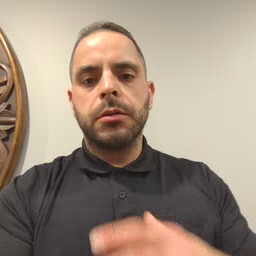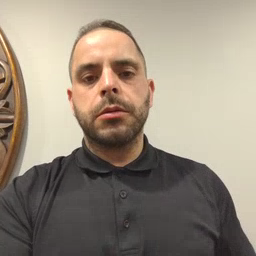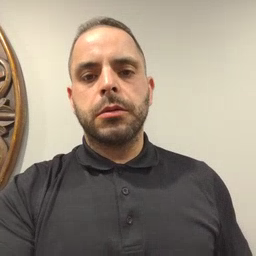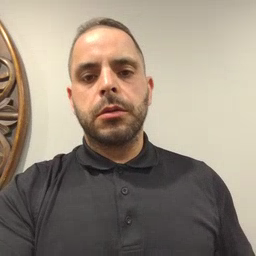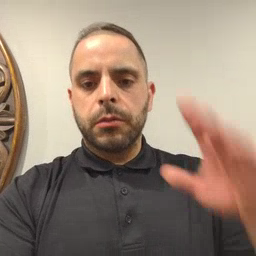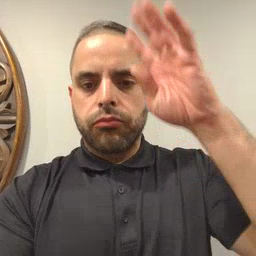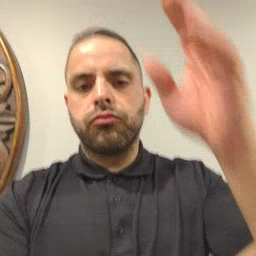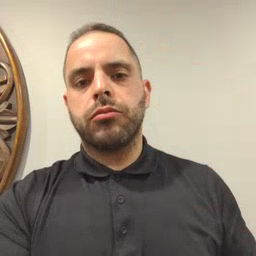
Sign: pretend